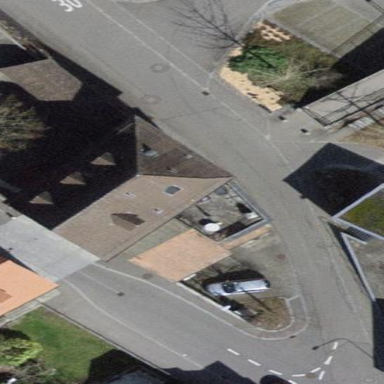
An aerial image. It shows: Building with tiled roof.